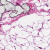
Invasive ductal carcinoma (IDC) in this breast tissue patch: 0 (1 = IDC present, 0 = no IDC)